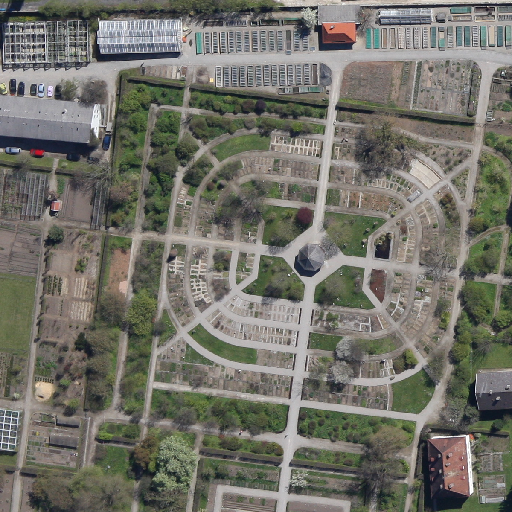
Referring expression: sidewalk